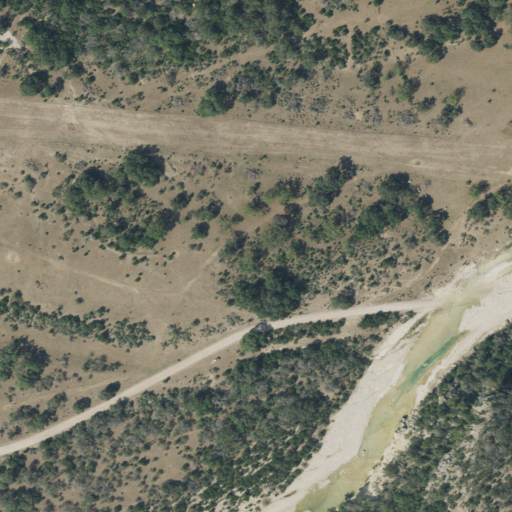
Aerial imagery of valley in Texas named Black Stump Draw containing shrub, evergreen forest, open development, low intensity development, barren land, open water, medium intensity development, and high intensity development